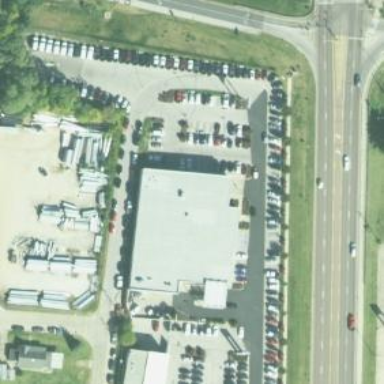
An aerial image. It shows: Building housing car shop.